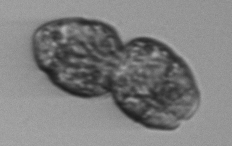
Label: Margalefidinium